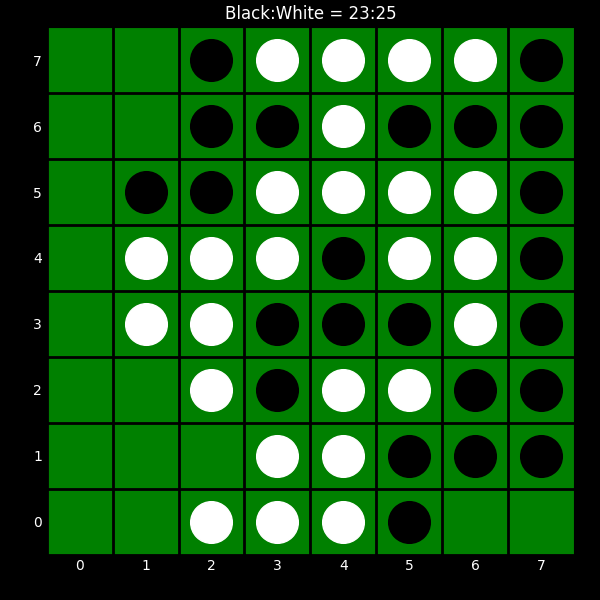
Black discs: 23
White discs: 25